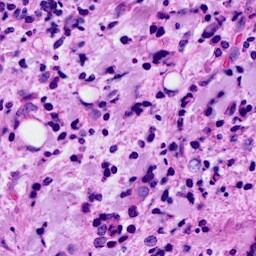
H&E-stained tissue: Breast